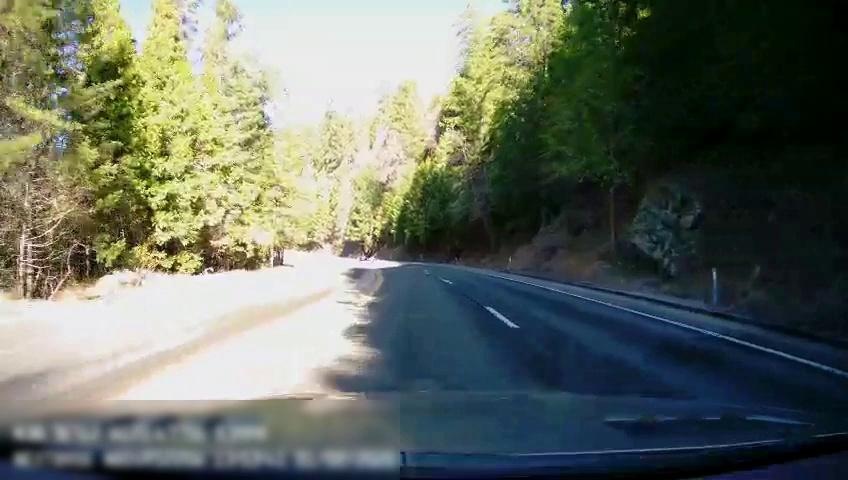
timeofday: Day
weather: Sunny
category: Drivable Space
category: Lanes | Current Lane
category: Lanes | Current Lane
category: Lanes | Alternate Lane